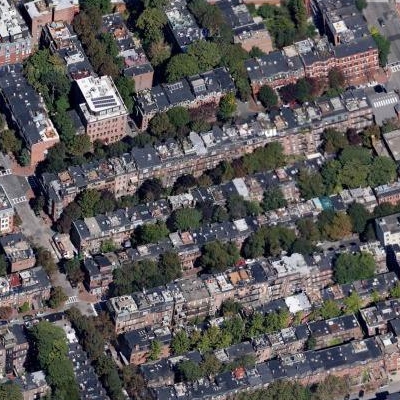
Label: Resident